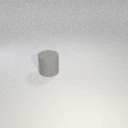
large gray rubber cylinder